Question: I'm using <URL> to produce uniform and easy-to-consume data APIs.
I would like to know, Is OData protocol available for ?.
I got many (more than 300) when I builded the current version.
I think the latest OData framework wrote in .
Im using with .
I have attached the screenshot.
Any help on this is appreciated.
Thanks.

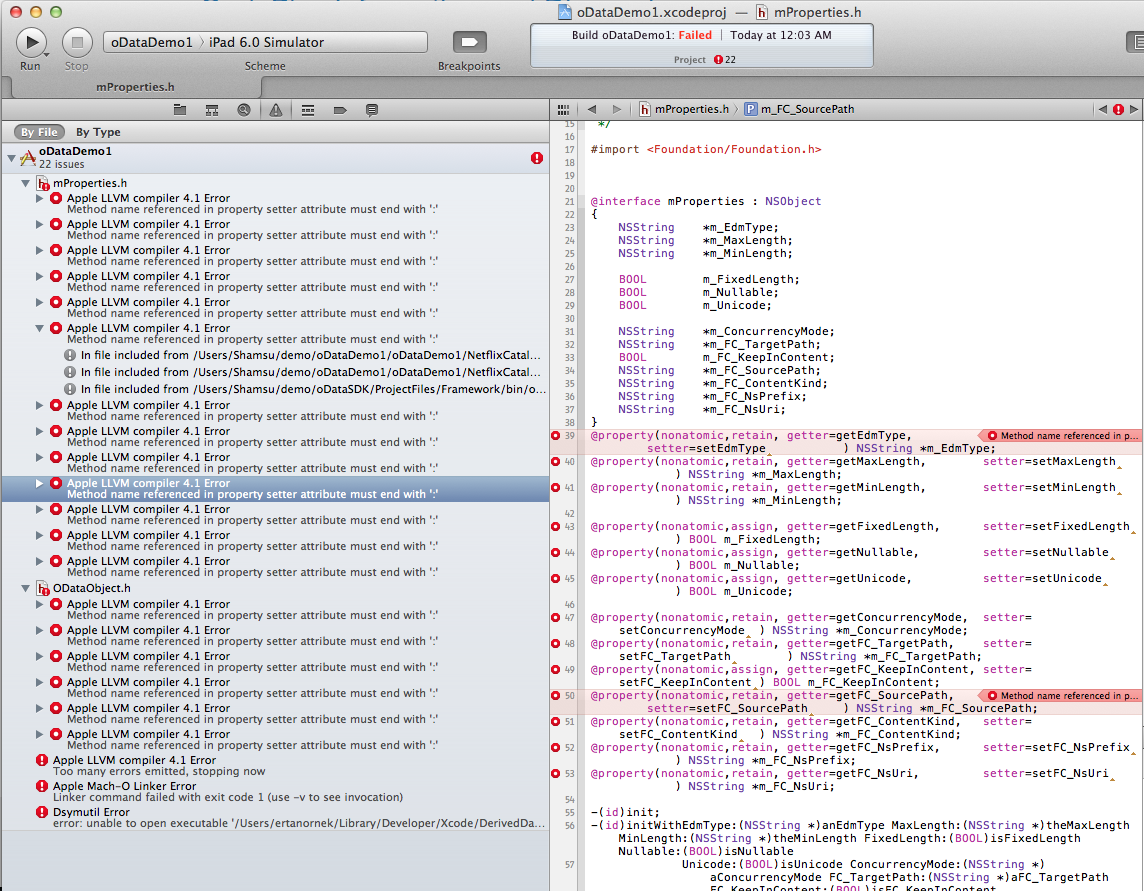
Answer: I downloaded and checked the issue.
They are using custom setters and getters for their properties.
In their code they written something like:
'''
@property(nonatomic,retain,getter=getEdmType,setter=setEdmType) NSString *m_EdmType;
'''
Which causes issue, because for setter we need to pass an argument. So compiler expects a ':' after the custom setter name.
The compiler displayes the error: 'ODataSDKV1-1.3/framework/src/MSODataLib/Interfaces/mProperties.h:39:67: Method name referenced in property setter attribute must end with ':''
Change it to:
'''
@property(nonatomic,retain,getter=getEdmType,setter=setEdmType:) NSString *m_EdmType;
'''